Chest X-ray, PA view. Patient: 30 years old, sex M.
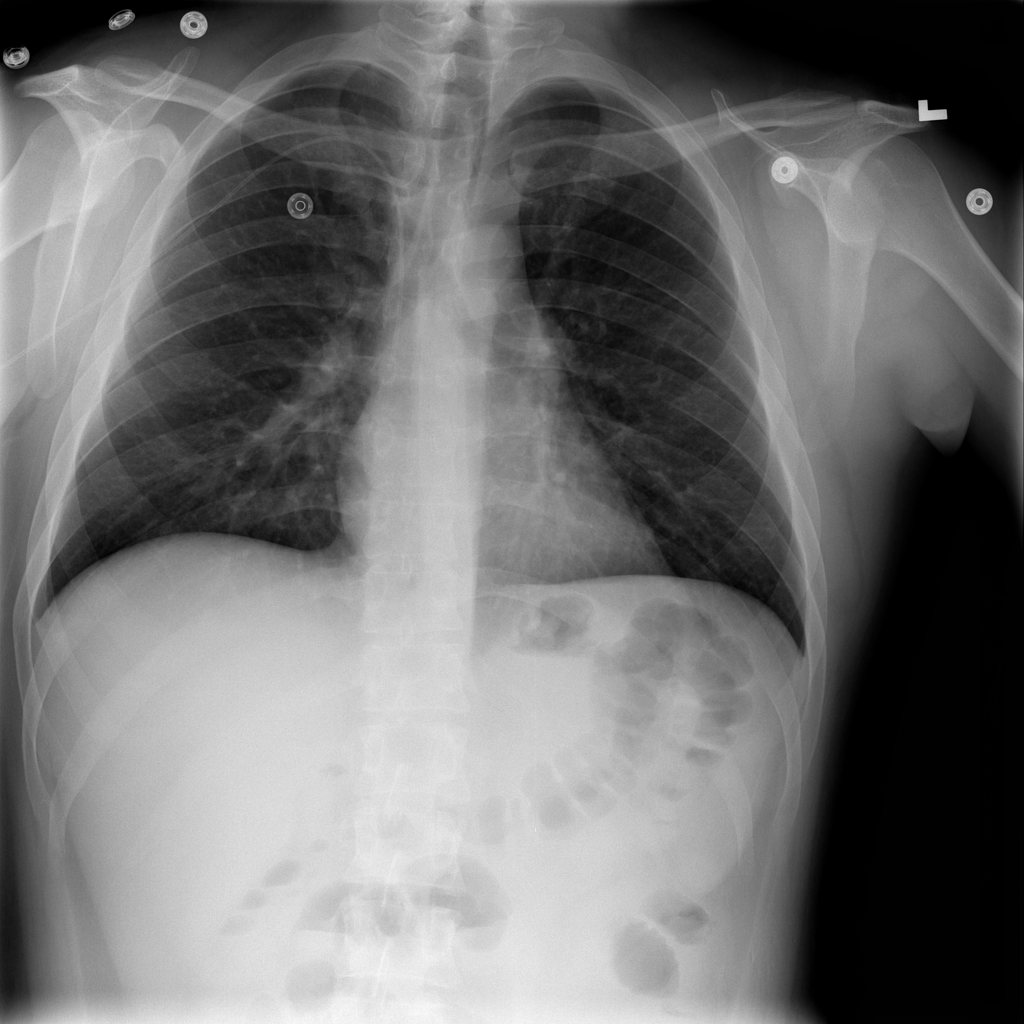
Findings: No Finding